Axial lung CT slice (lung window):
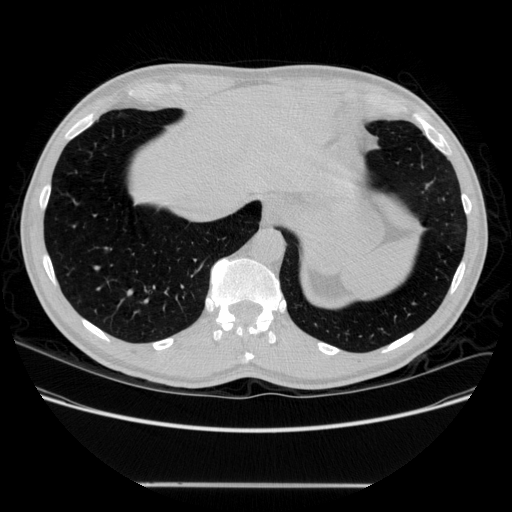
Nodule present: no